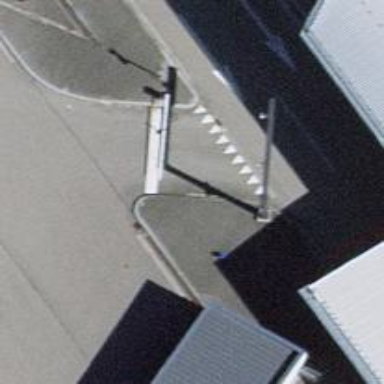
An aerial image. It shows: Lift gate barrier.